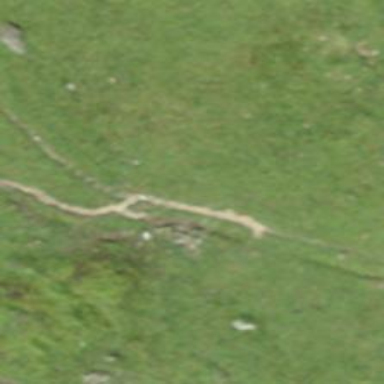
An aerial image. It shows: Grassy path.